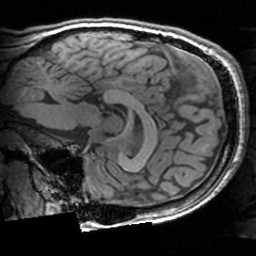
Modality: T1w
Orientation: sagittal
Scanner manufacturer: siemens
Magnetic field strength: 3 T
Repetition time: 1.63 s
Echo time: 0.00311 s